Question: I have Many-To-Many relationship between RentalUnit and Review(there may be review for guests staying in multiple rental units). There is cascading on Delete from RentalUnit to Review but none cascading from Review to RentalUnit
While working with tests, i found following inconsistency in GORM session
def review2 = new Review(rentalUnits: [rentalUnit], ...., isApproved: false).save(flush: true)
review2.addToRentalUnits(rentalUnit2)
The 'rentalUnit2' object will have association to the 'review2' whereas the 'rentalUnit' does not.

How do i ensure consistent session while pass RentalUnit object at initialization or via addTo*?
p.s. Here is complete code
class Review {
String submittedBy
String content
String dateReceived
boolean isApproved
'''
final static DateFormat DATEFORMAT = DateFormat.getDateInstance(DateFormat.MEDIUM)
static belongsTo = RentalUnit
static hasMany = [rentalUnits: RentalUnit]
static mapping = {
rentalUnits cascade: "none"
}
static constraints = {
submittedBy blank: false, size: 3..50
content blank: false, size: 5..255
dateReceived blank: false, size: 11..12, validator: {
try{
Date date = DATEFORMAT.parse(it)
return DATEFORMAT.format(date) == it
}catch(ParseException exception){
return false
}
}
rentalUnits nullable: false
}
'''
}
class RentalUnit {
String name
String nickname
Address address
static hasMany = [reviews:Review]
'''
static mapping = {
reviews cascade: "all-delete-orphan"
}
static constraints = {
name blank: false, unique: true
nickname blank: false
}
'''
}
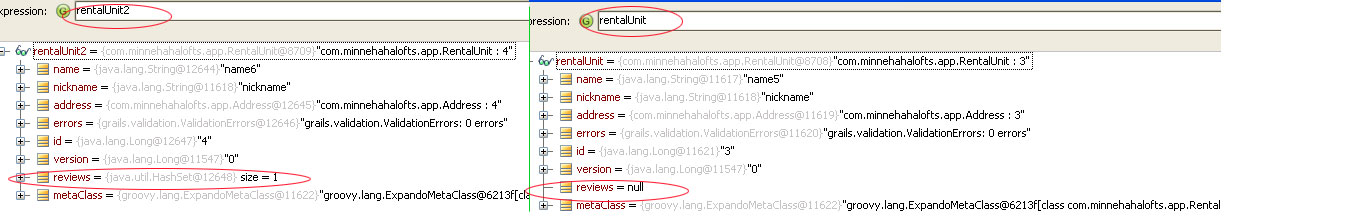
Answer: Your answer is in your question - use 'addToRentalUnits'. It does three things; it initializes the collection to a new empty one if it's null (this will be the case for new non-persistent instances, but not for persistent instances from the database which will always have a non-null (but possibly empty) collection), adds the instance to the collection, and sets the back-reference to the containing instance. Simply setting the collection data just does the first two things.